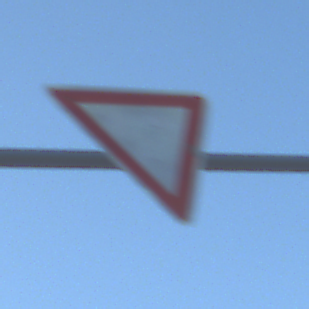
Verkehrszeichen: VorfahrtGewaehren
Umgebung: Outdoor, Nature
Tageszeit: MorningAfternoon
Wetter: Clear
Licht: Natural
Jahreszeit: NotSpecified
Kontrast: HighContrast